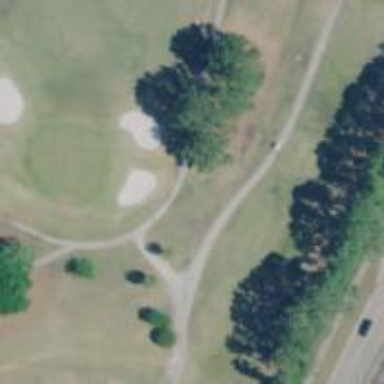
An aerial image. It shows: Path for both road and golf.